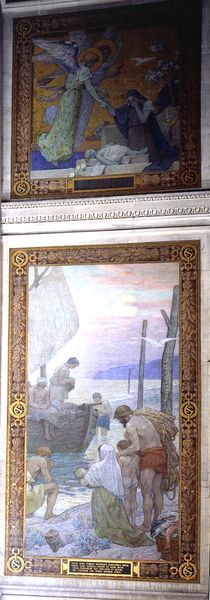
Titel: Pro Patria, Idée de Dieu
Künstler: Ferdinand Humbert
Standort: Paris
Institution: Panthéon
Schlagwörter: blau, feder, flügel, gemälde, gott, hand, himmel, mann, meer, vogel, wasser, weiß, frauen, grün, landschaft, menschen, see, ufer, braun, frau, grau, hintergrund, männer, rücken, schwarz, rot, muster, ornament, wand, leiche, mensch, rahmen, taube, tot, toter, trauer, natur, gold, stehend, innen, kind, boot, kinder, kreis, engel, schürze, schiff, segel, bilder, italien, perspektive, zwei, fischer, violett, rand, figuren, anleger, masten, abfahrt, landung, möwe, floral, verzierung, wandgemälde, wandmalerei, laken, hoch, foto, lendentuch, religion, abschied, pfahl, knien, mosaik, beten, lilie, trost, christus, jesus, fresko, ankunft, maria, auszug, beweinung, leichnahm, erzengel, petrus, goldgrund, verkündigung, beschriftet, chridtus, waldmalerei